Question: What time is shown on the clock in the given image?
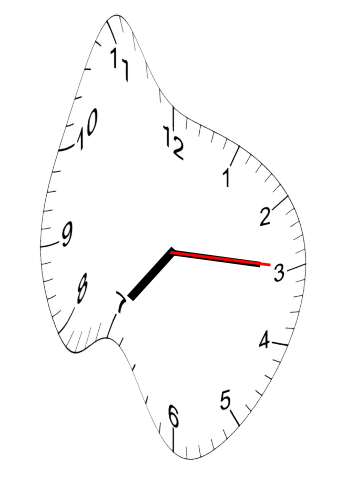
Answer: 07:15:15